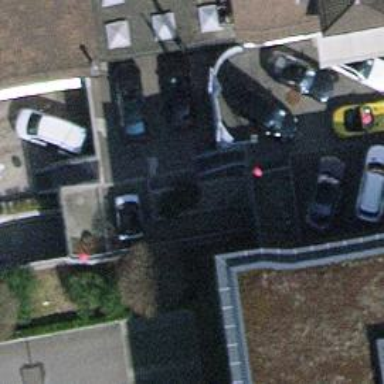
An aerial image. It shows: Garage building part.